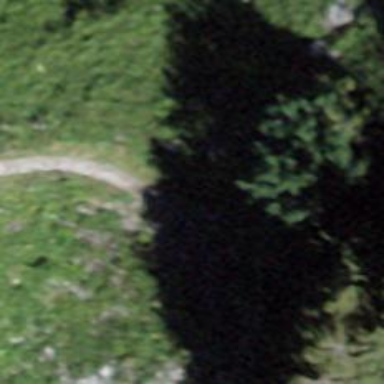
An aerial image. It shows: Gravel path.